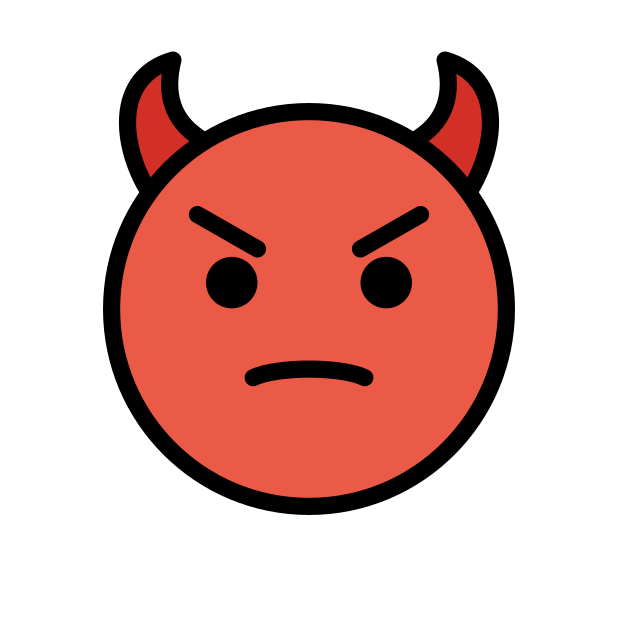
angry face with horns